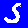
Digit: 5